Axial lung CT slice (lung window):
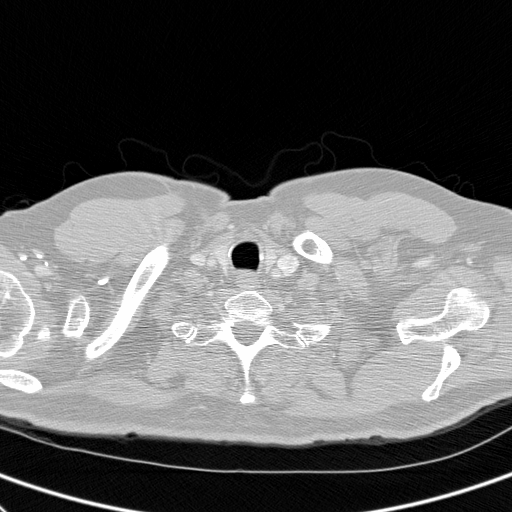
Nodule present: no